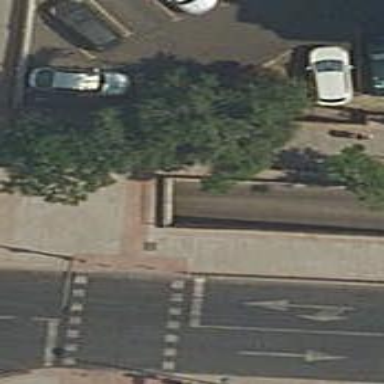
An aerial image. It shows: Parking entrance.